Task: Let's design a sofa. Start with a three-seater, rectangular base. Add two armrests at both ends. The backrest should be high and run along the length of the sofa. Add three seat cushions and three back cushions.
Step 247:
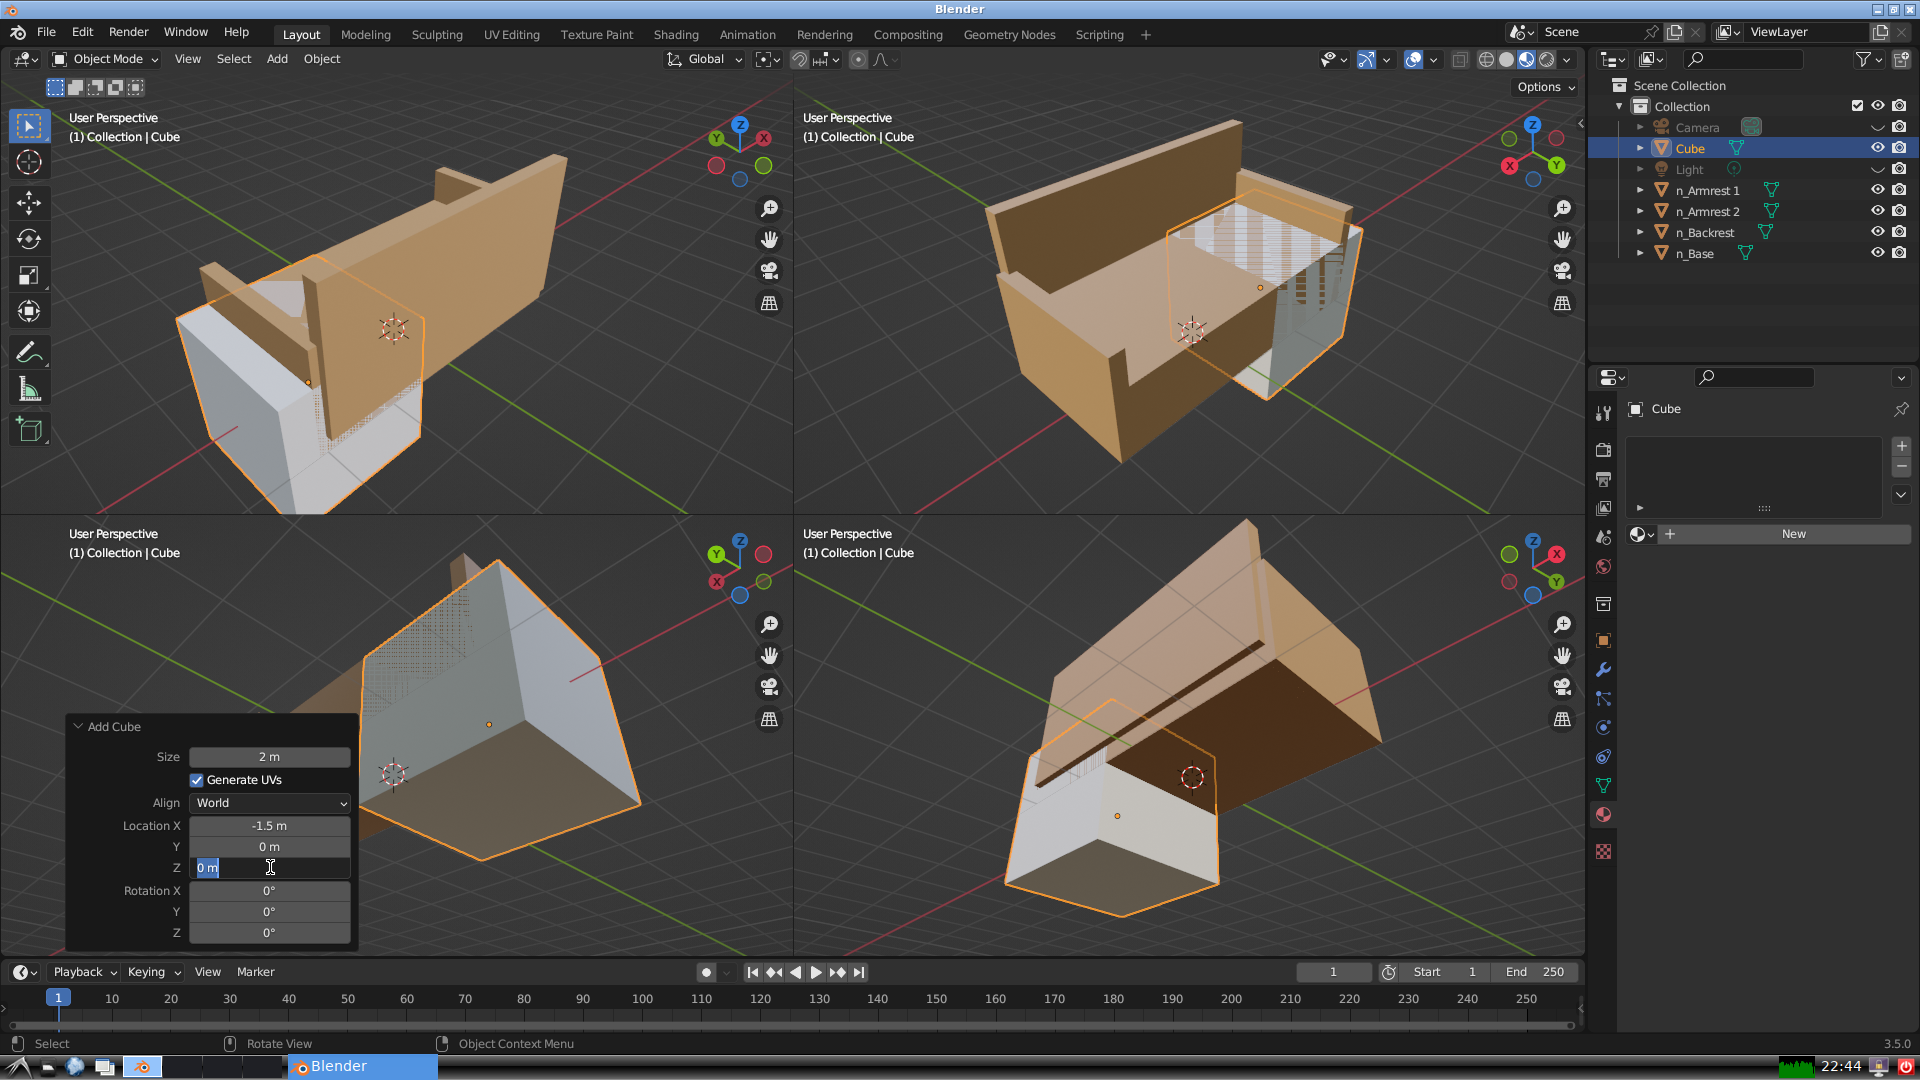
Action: input_text: 1